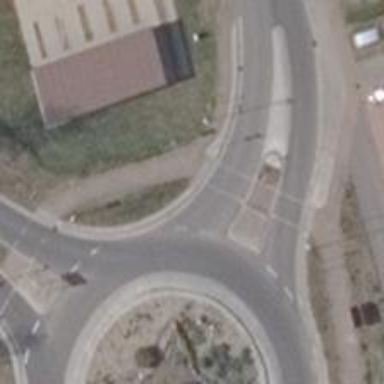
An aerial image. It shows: Road with "give way" sign.